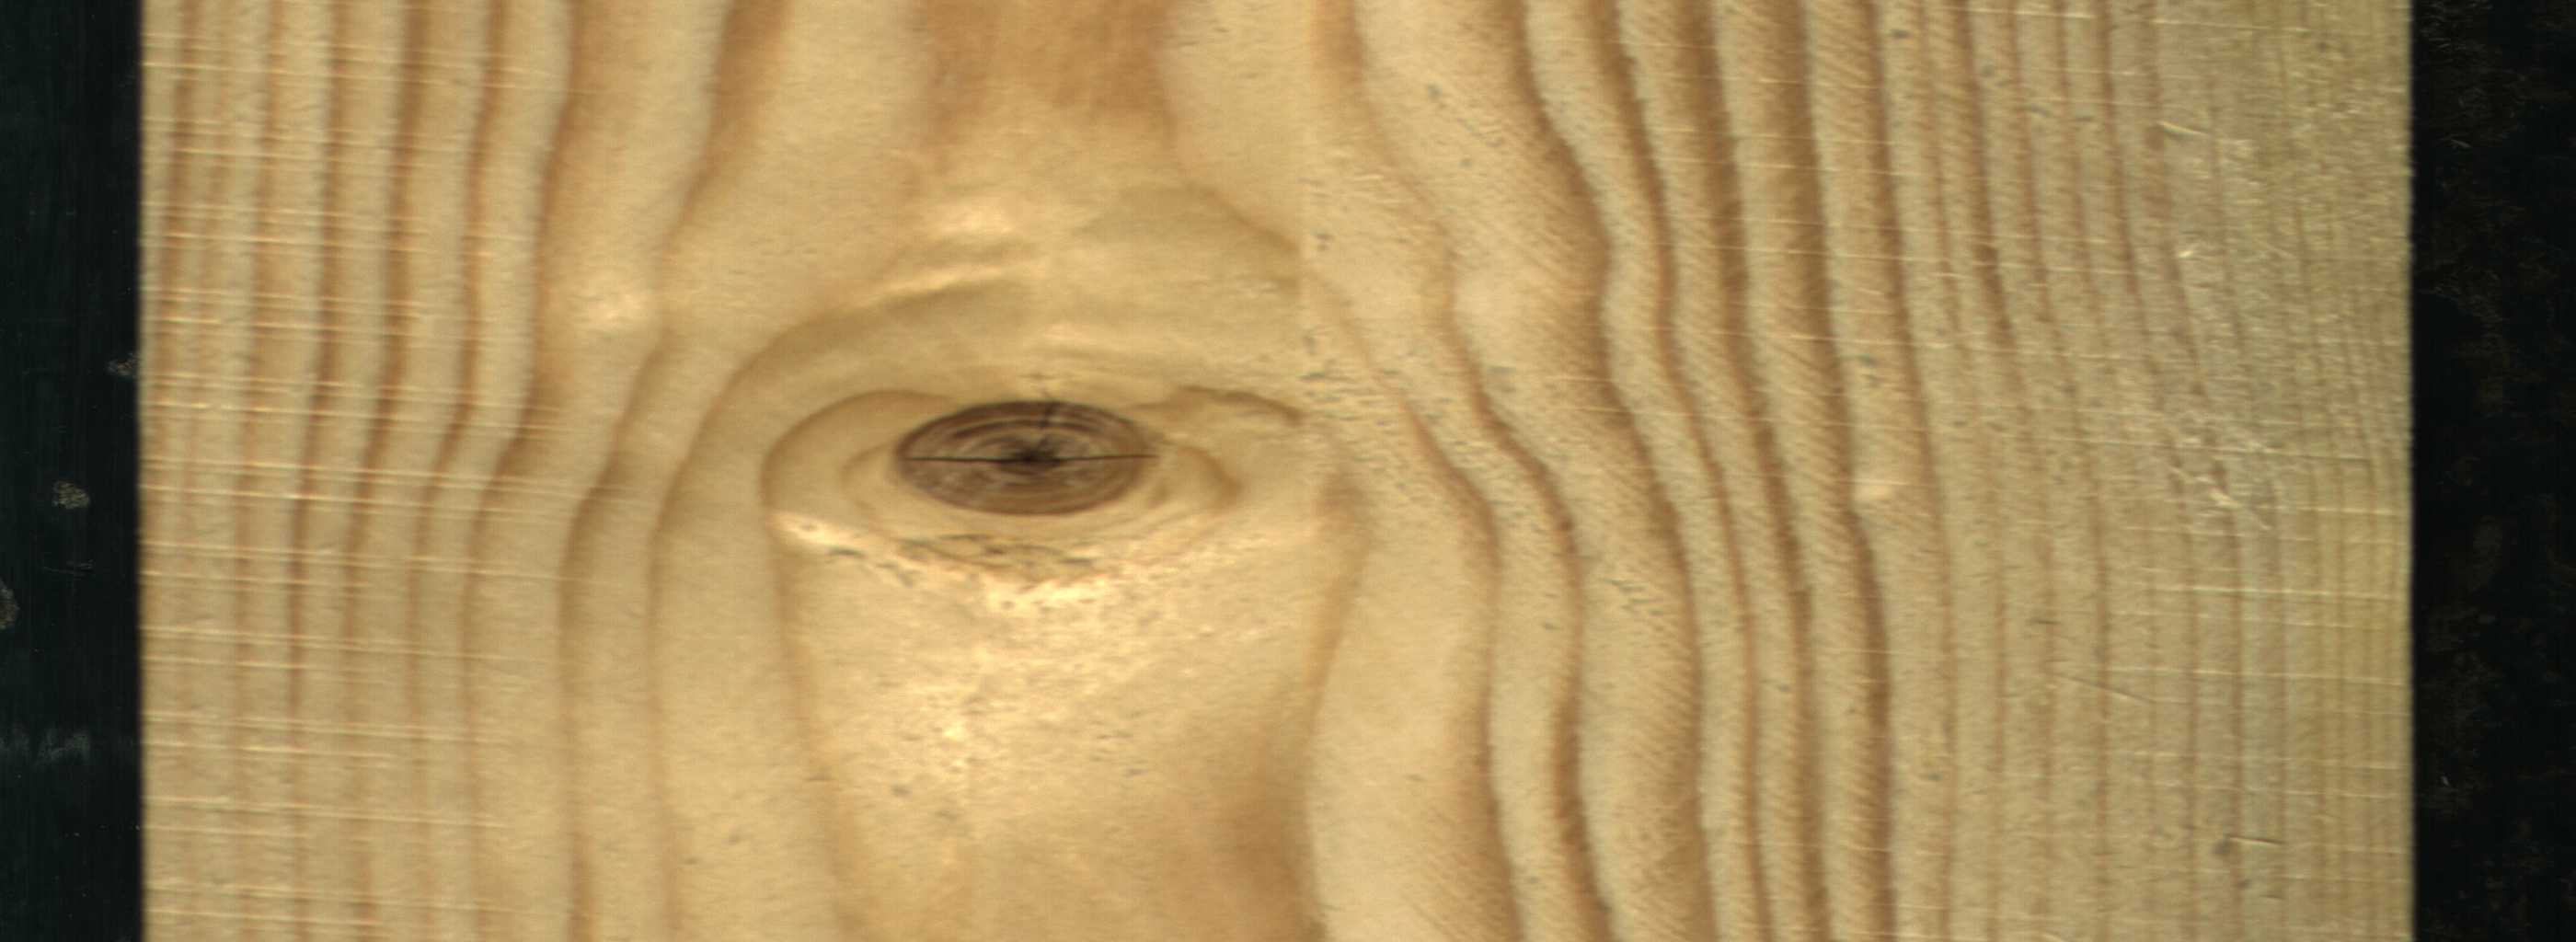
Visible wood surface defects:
knot_with_crack